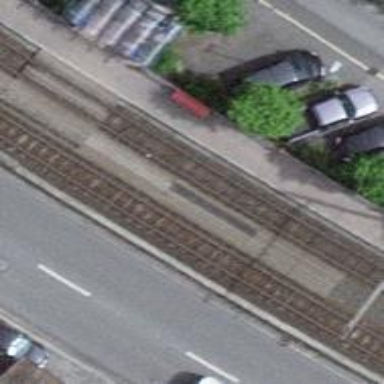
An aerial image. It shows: Railway station.